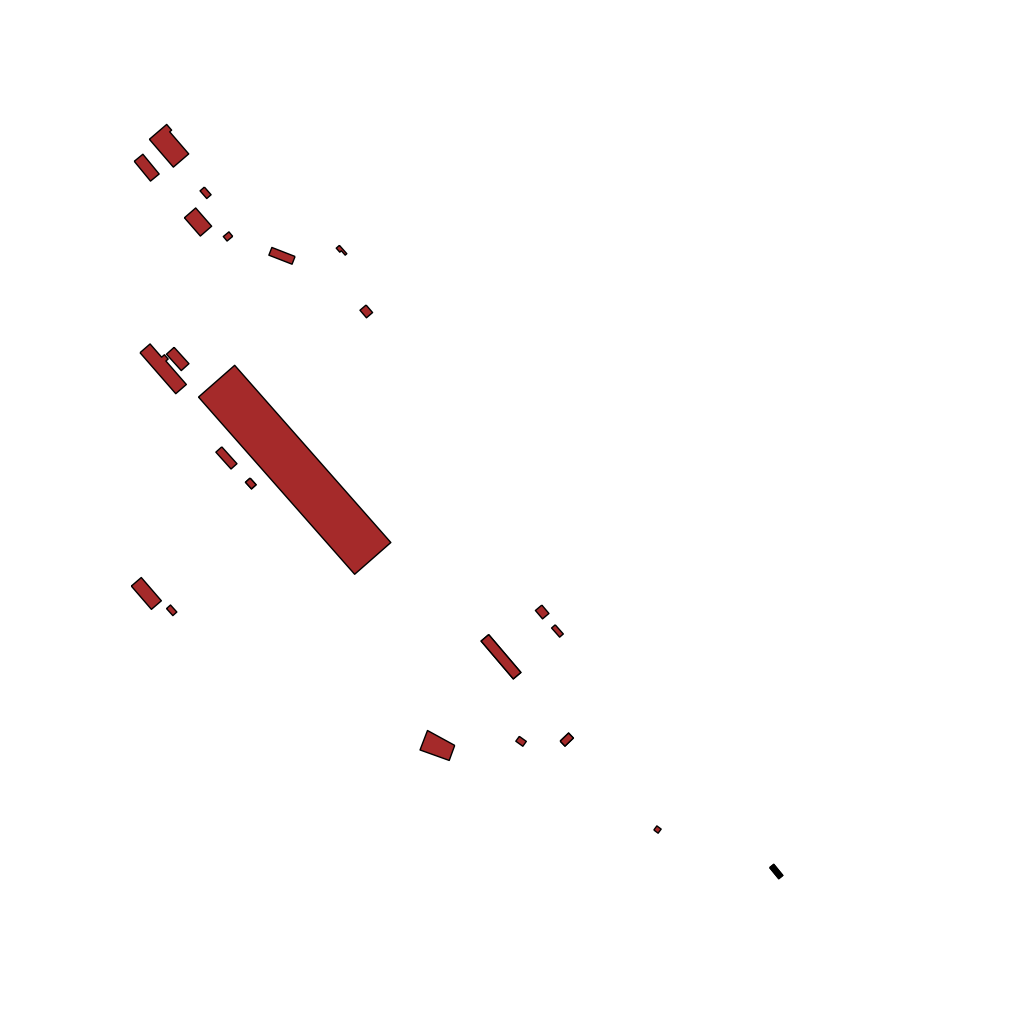
Tags: overhead vector_map, industrial, recreation, density_5, Building, Facility, 1.0 km²